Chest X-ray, PA view. Patient: 18 years old, sex M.
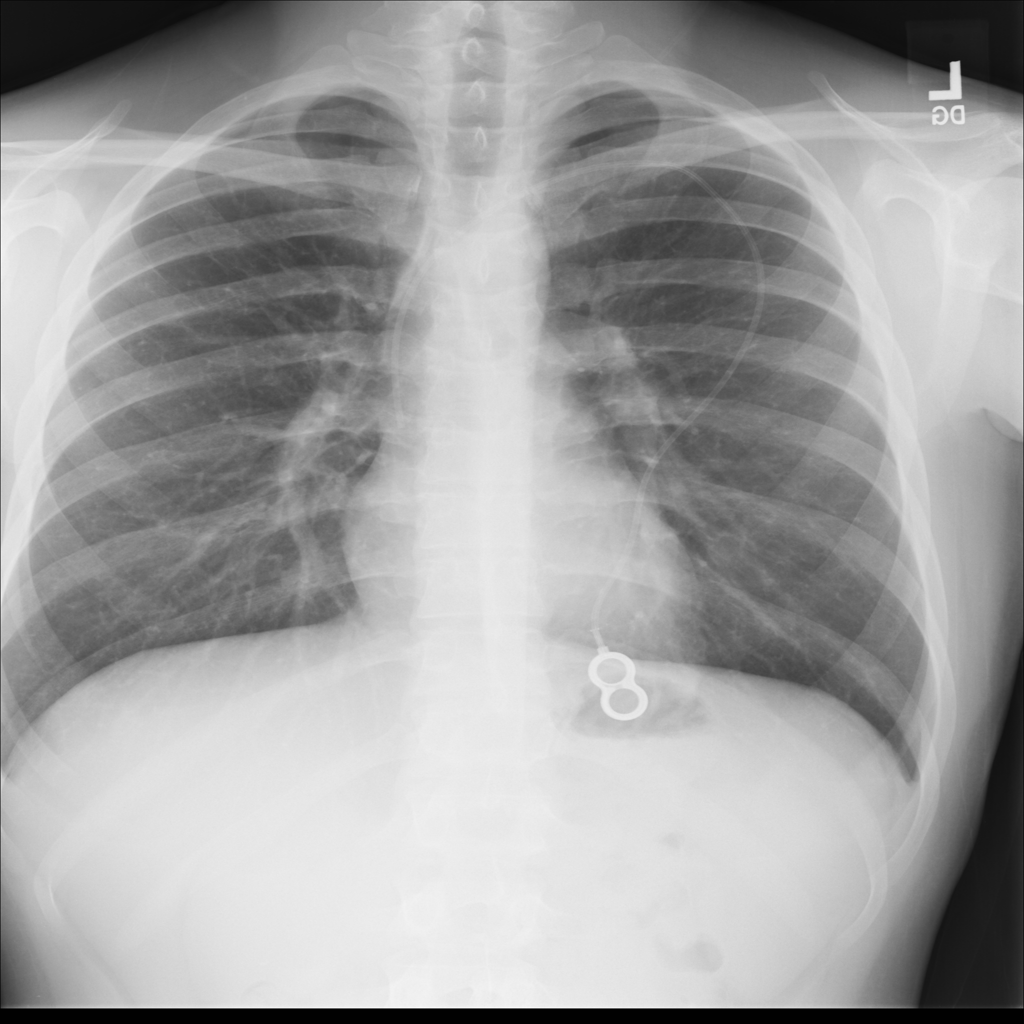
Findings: No Finding